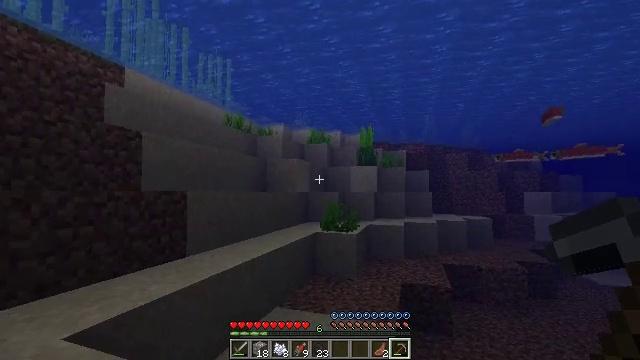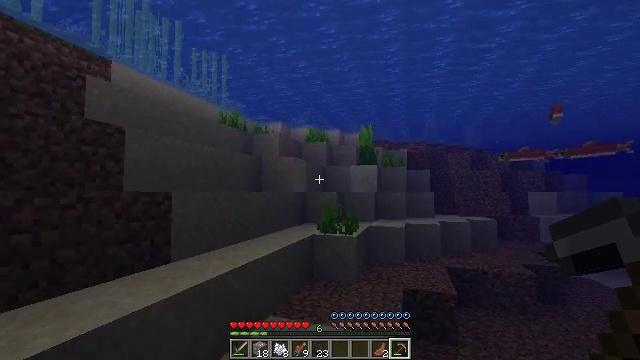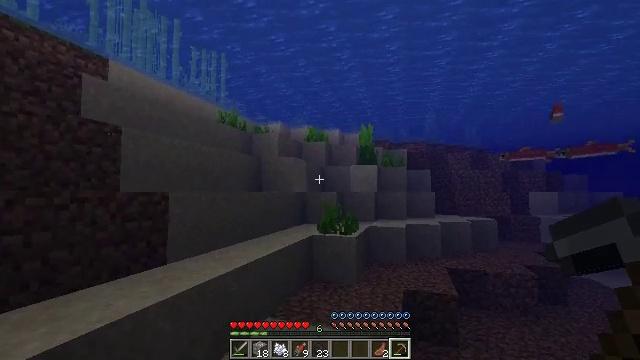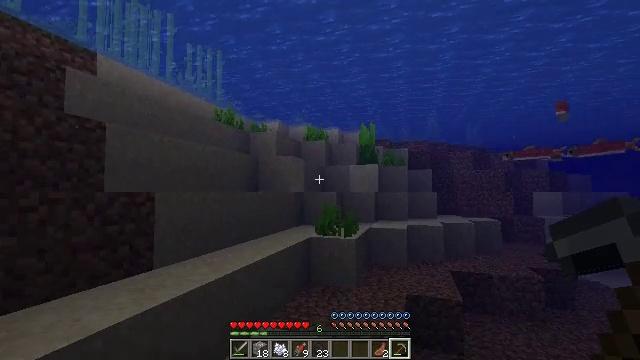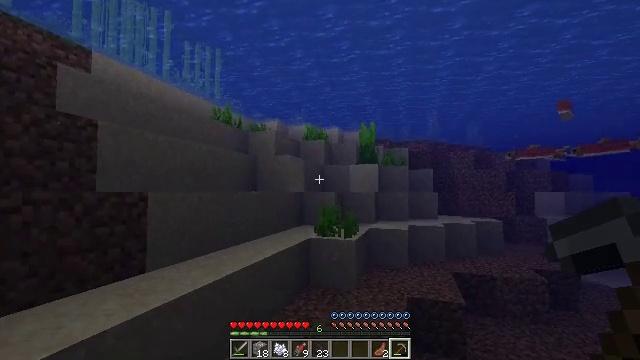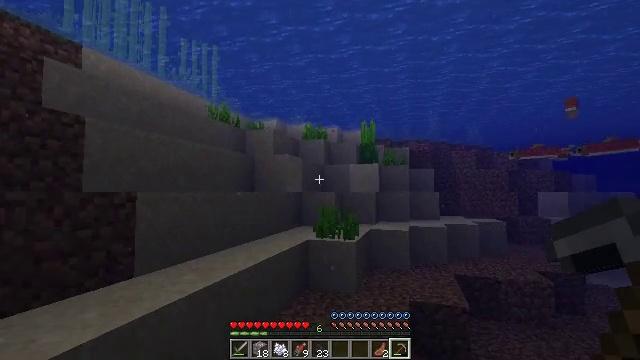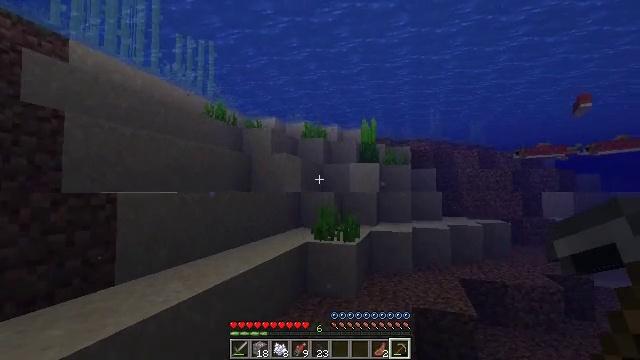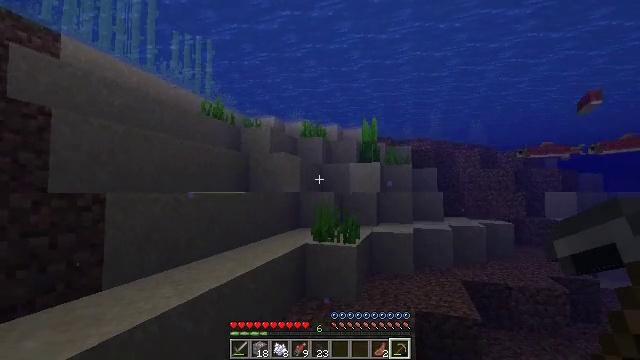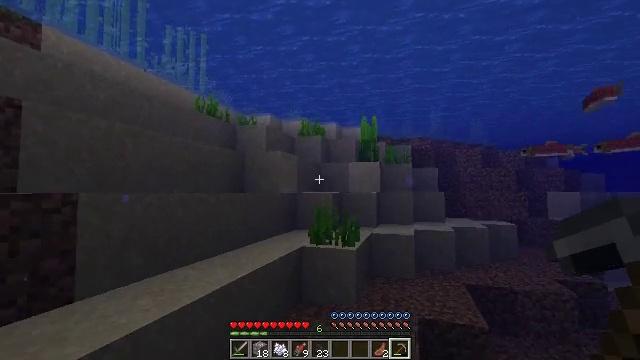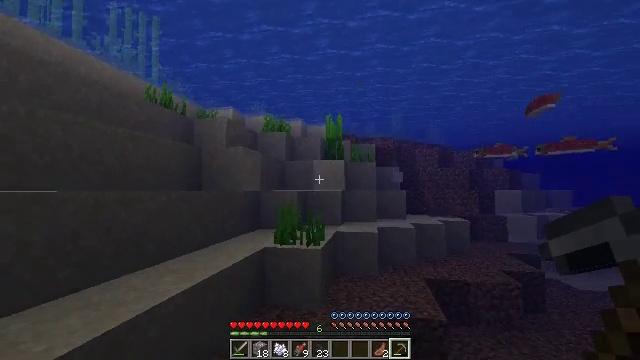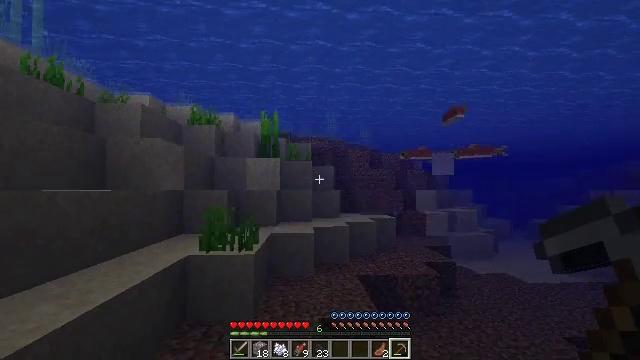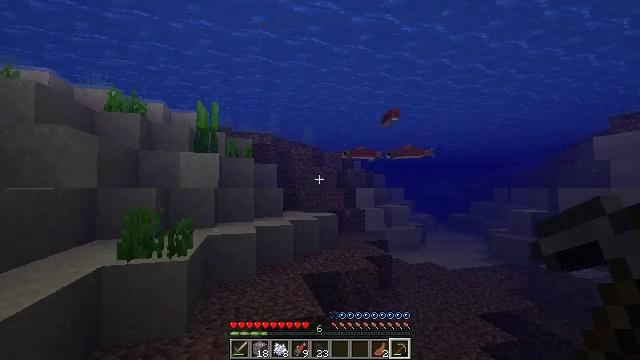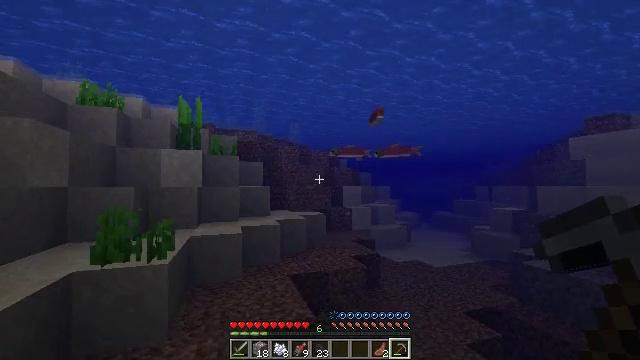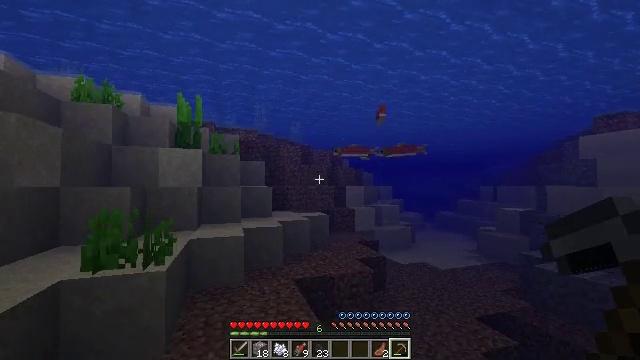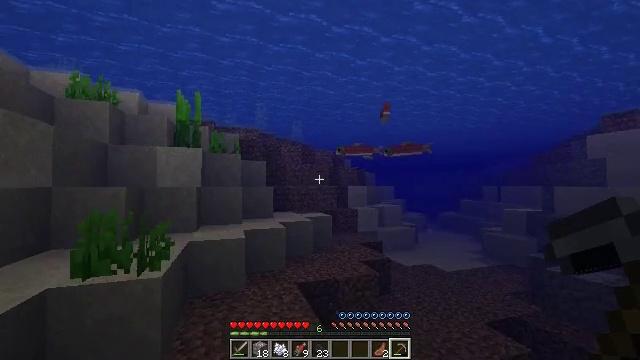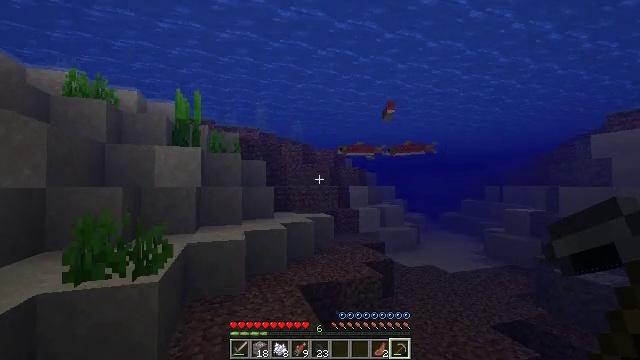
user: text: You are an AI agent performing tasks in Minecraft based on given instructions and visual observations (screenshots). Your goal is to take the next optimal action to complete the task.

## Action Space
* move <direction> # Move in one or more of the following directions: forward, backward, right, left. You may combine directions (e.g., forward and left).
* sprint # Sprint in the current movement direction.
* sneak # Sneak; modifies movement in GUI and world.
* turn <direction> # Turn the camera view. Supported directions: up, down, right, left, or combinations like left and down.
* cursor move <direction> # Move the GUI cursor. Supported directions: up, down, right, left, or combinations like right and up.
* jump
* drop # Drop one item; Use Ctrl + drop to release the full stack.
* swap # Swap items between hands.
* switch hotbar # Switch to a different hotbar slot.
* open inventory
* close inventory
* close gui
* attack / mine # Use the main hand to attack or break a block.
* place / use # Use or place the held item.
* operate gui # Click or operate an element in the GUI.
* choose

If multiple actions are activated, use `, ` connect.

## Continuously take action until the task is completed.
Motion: motion action
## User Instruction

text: Fish and kill the salmon.
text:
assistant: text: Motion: move forward
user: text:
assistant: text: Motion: move forward
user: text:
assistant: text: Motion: move forward
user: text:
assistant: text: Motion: move forward
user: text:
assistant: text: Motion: move forward
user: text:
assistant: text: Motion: move forward
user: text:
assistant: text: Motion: move forward
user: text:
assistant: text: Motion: move forward
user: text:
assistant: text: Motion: move forward, turn right
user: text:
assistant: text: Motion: move forward, turn right
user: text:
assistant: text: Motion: move forward, turn right
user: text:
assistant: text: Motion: move forward, turn right
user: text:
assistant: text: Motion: move forward
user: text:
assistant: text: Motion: move forward
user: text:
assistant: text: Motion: move forward
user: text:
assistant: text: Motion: move forward, turn right
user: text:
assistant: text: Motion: move forward, turn right
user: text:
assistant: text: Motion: move forward, turn right
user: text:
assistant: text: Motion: move forward
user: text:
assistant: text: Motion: move forward, switch to hotbar 1
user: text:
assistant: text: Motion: move forward, turn right, switch to hotbar 1
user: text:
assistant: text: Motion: move forward, turn right, switch to hotbar 1
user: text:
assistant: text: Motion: move forward, switch to hotbar 1
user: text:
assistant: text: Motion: move forward, switch to hotbar 1
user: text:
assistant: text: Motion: move forward, turn right
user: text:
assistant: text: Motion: move forward, turn right
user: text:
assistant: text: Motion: move forward, turn right and up
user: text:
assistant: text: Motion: move forward, turn right
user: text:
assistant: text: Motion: move forward, turn right
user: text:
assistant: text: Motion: move forward, turn right